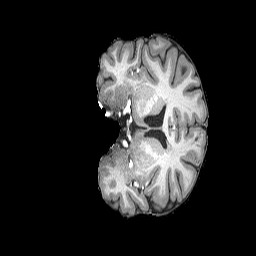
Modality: T1w
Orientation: coronal
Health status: ill